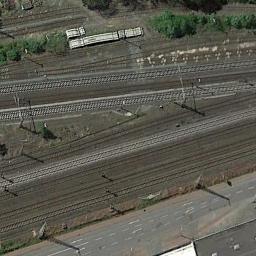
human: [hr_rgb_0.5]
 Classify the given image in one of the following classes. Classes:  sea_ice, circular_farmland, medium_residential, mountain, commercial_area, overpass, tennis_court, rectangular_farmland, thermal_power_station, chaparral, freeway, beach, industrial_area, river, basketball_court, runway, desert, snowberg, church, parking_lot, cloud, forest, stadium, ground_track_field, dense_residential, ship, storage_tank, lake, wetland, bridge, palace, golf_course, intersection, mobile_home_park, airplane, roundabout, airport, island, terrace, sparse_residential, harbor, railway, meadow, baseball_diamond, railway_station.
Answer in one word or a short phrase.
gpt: railway